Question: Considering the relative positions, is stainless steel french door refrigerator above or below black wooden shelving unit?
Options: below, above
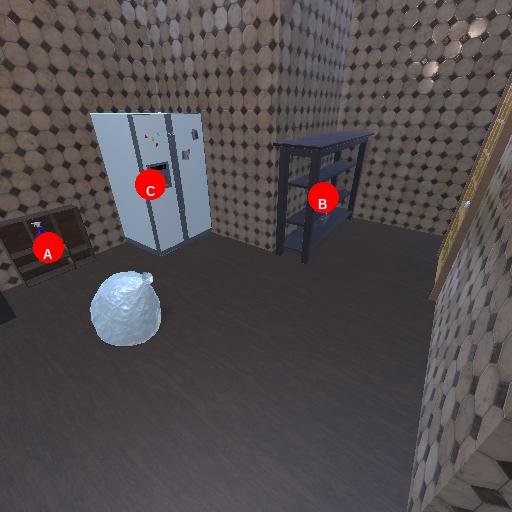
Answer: below